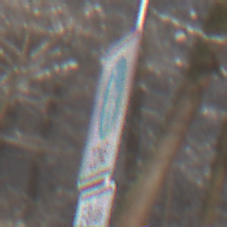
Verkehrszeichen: BeginnFussgaengerzone
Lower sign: BesondereFahrzeugeUndTransportgueter13
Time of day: MorningAfternoon
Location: Outdoor (Nature)
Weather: PartlyCloudy
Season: Winter
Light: Natural